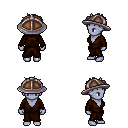
a pixel art fantasy rpg character, female body template, dark elf, purple skin, brown robe, magenta pants, white bedhead hairstyle, chain helm, four views (front, back, left, right), 2x2 character sprite sheet, small pixel art, hard edges, no anti-aliasing